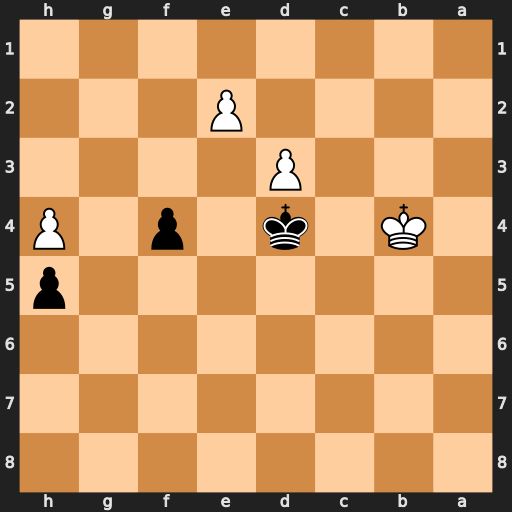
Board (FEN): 8/8/8/7p/1K1k1p1P/3P4/4P3/8
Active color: b
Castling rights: -
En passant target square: -
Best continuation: Ke3 Kb5 Kxe2